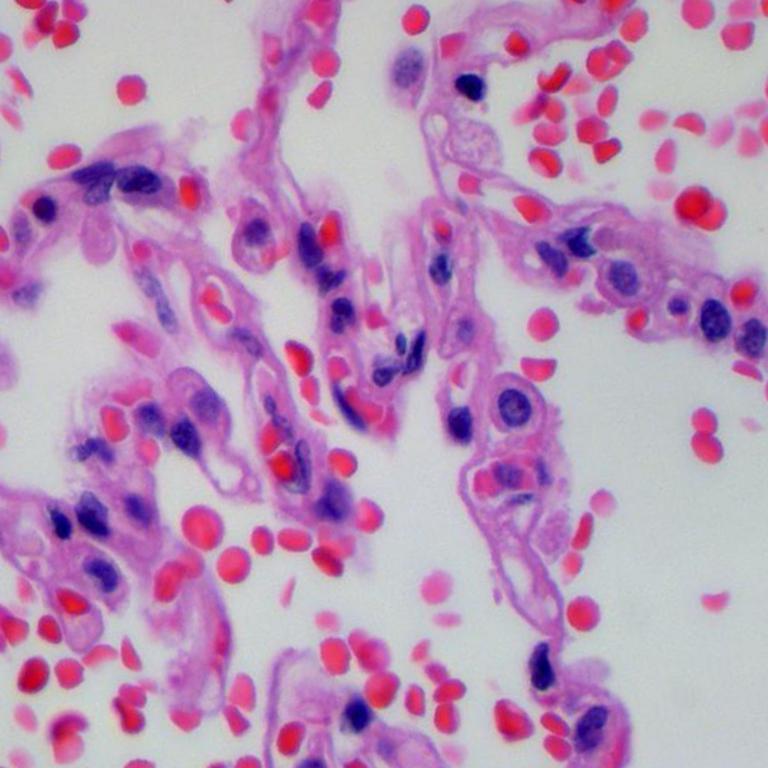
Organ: lung
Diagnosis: benign